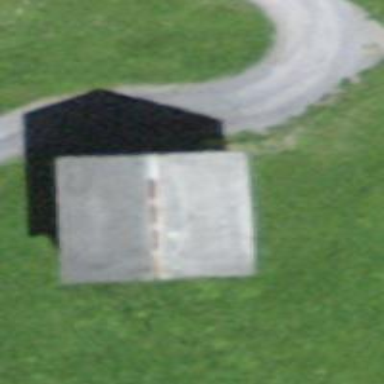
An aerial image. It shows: Farm auxiliary building.